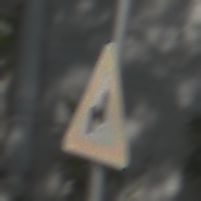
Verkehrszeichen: DoppelkurveRechts
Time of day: Midday
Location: Outdoor (Suburban)
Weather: Clear
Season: NotSpecified
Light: Natural